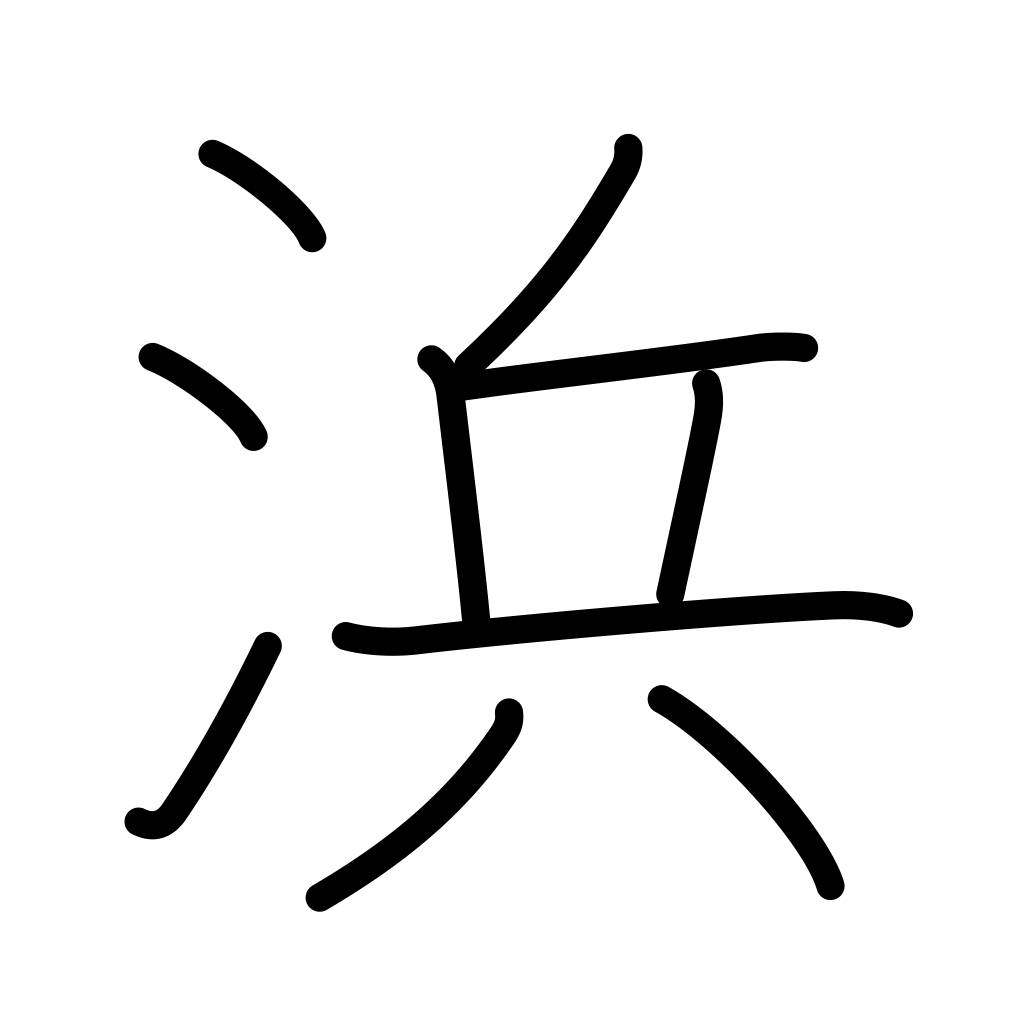
Meaning: seacoast, beach, seashore